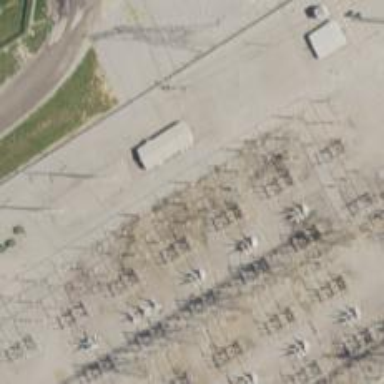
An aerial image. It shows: Switch for power supply.